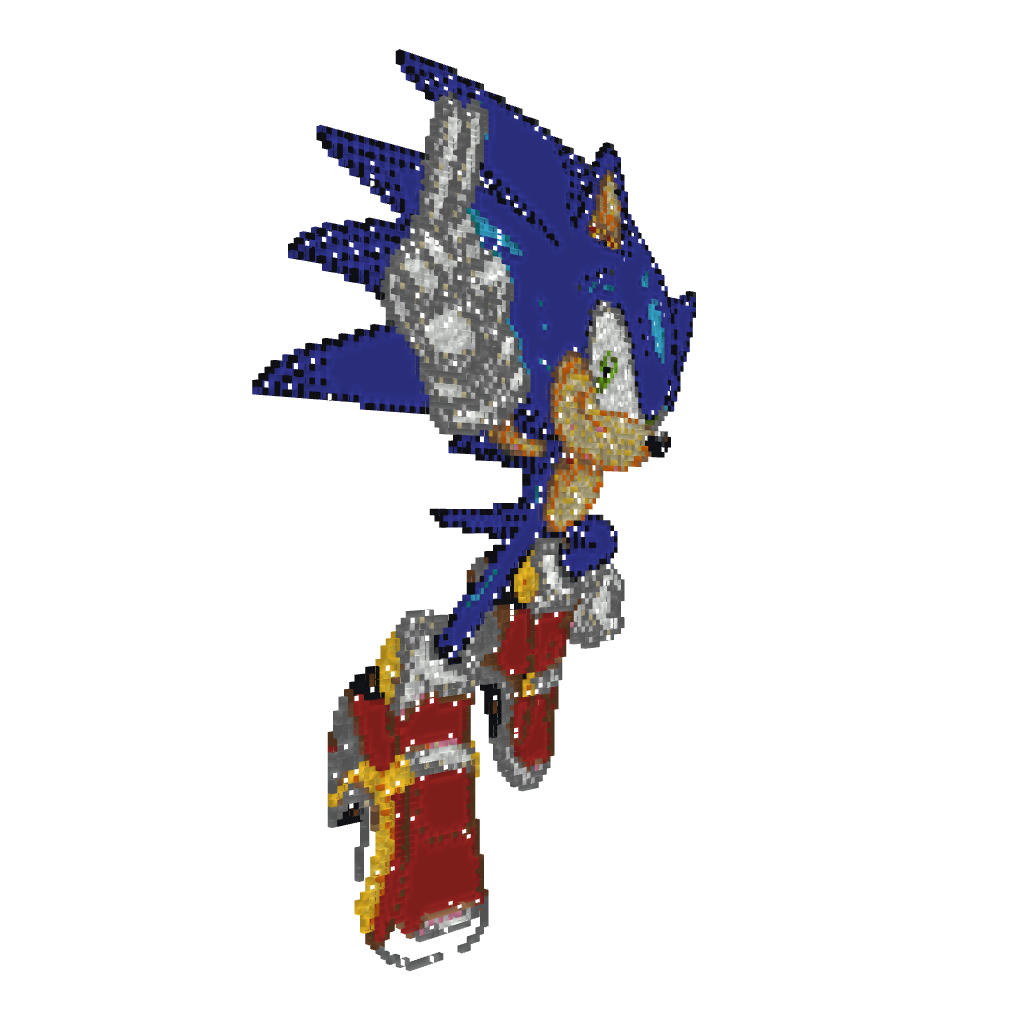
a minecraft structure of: Sonic SAB2